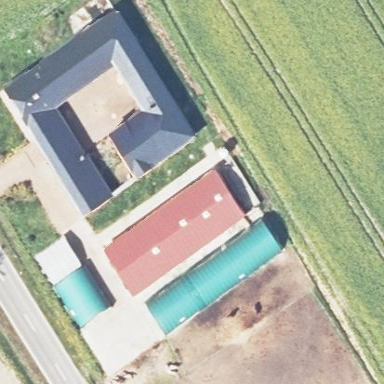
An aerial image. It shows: Farm auxiliary building.